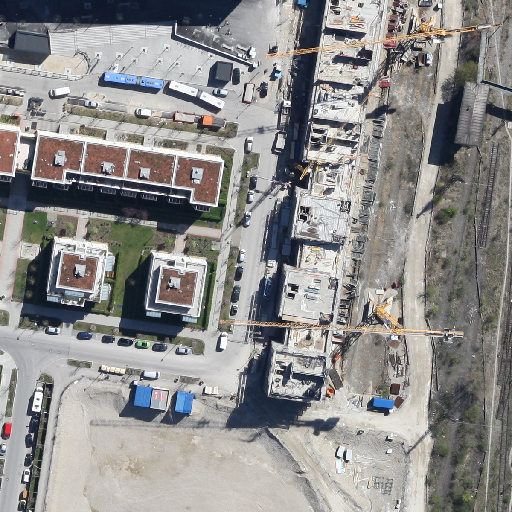
Referring expression: van driving on the road